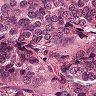
Metastatic tissue present: yes